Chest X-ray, AP view. Patient: 61 years old, sex M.
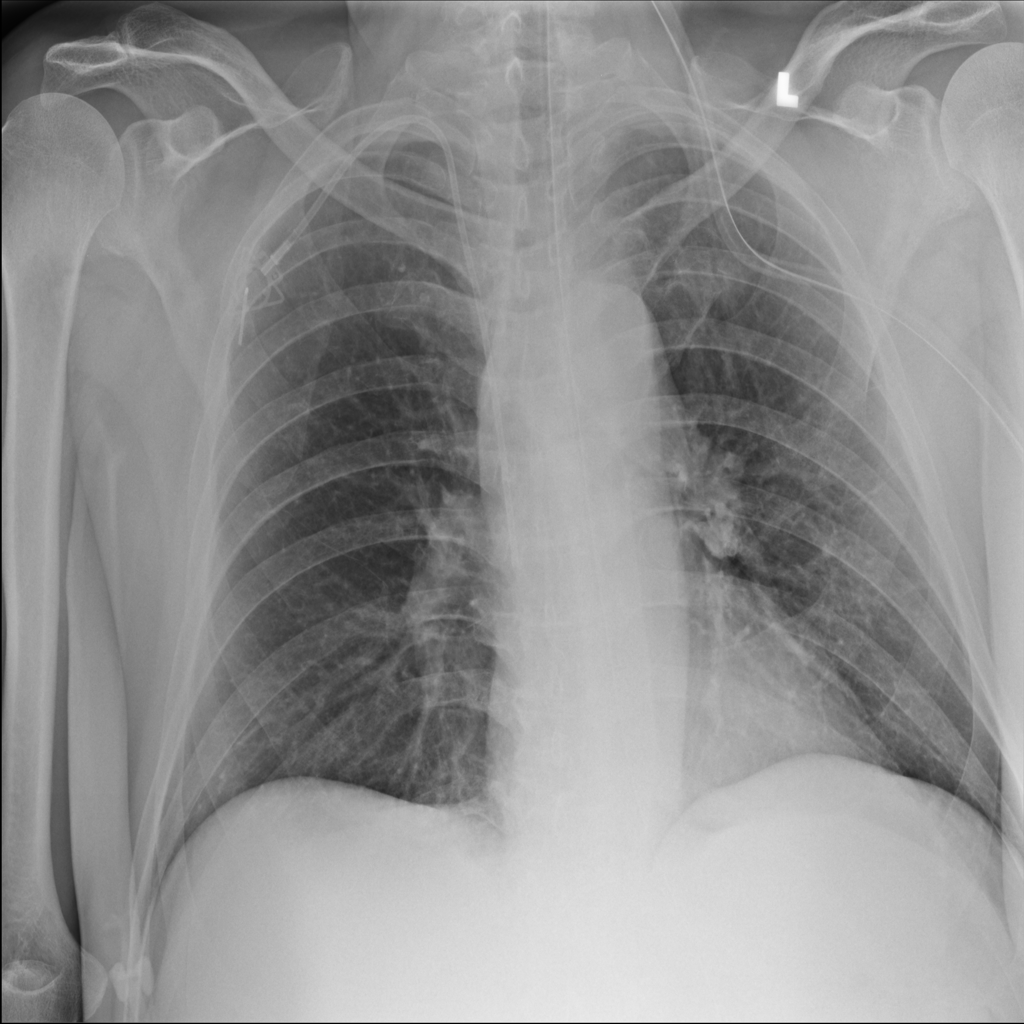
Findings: No Finding